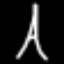
Label: The Eiffel Tower